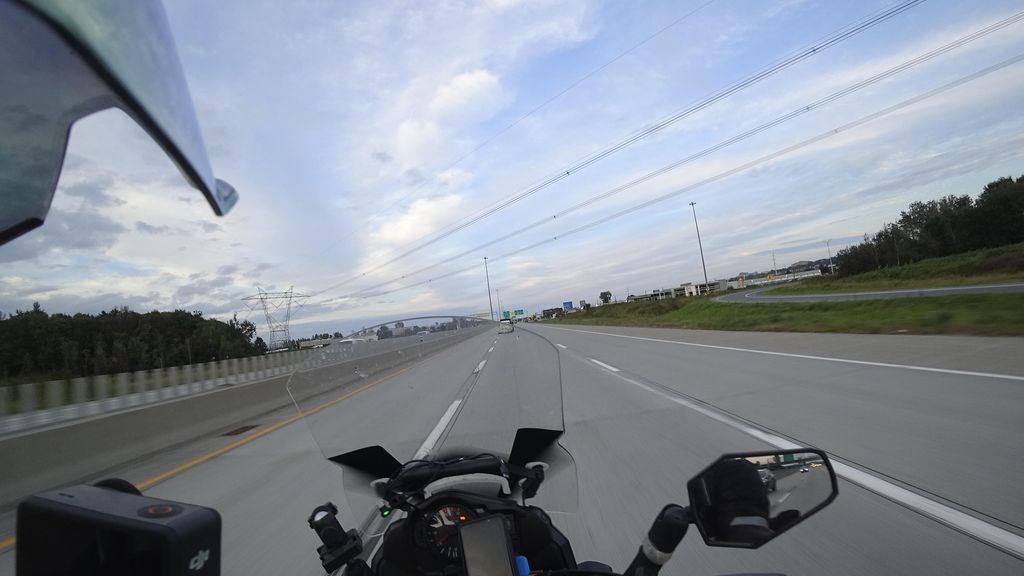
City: quebec_city